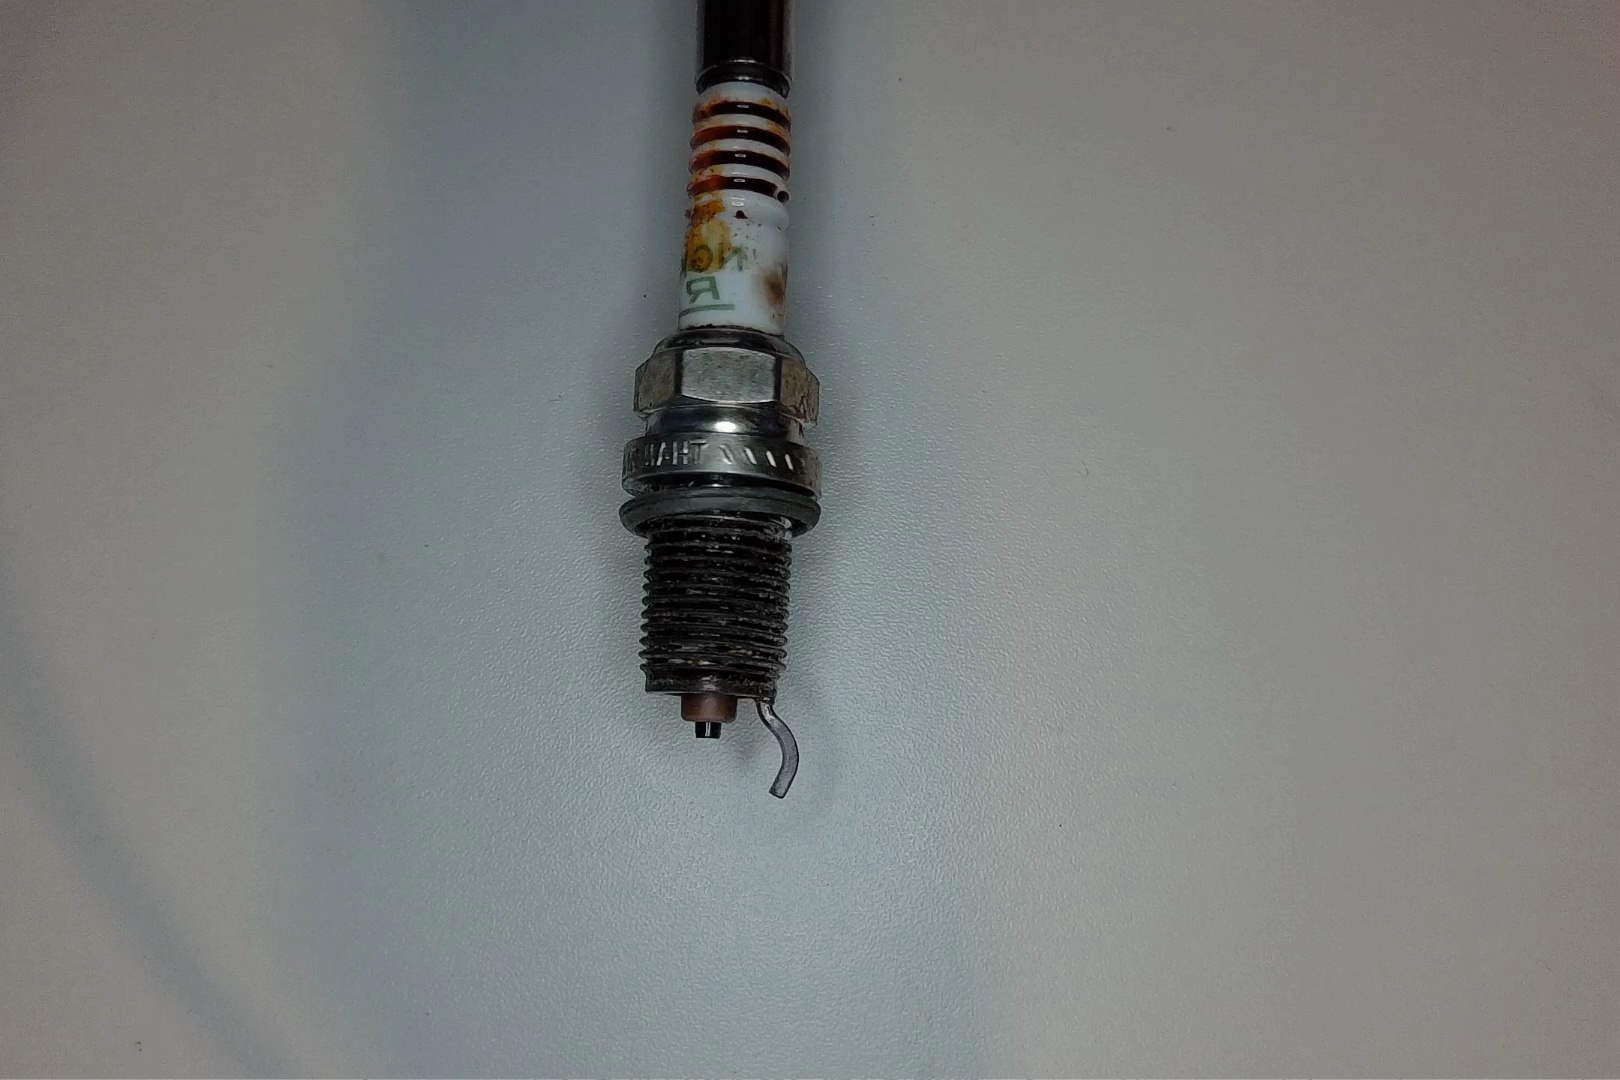
Label: anomaly